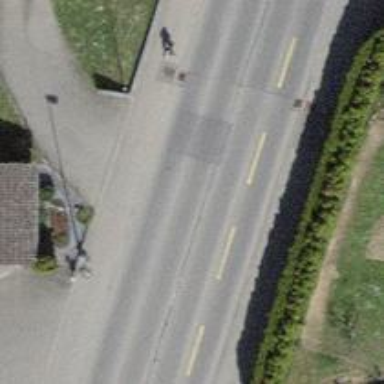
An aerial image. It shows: Sidewalk along the footway.